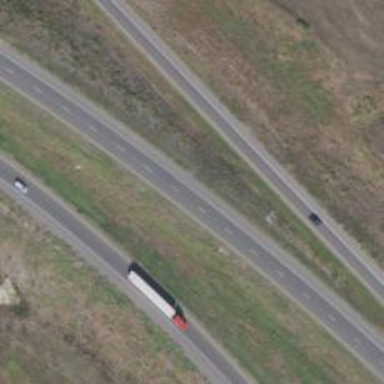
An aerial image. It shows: This image shows trunk highway that functions as expressway.